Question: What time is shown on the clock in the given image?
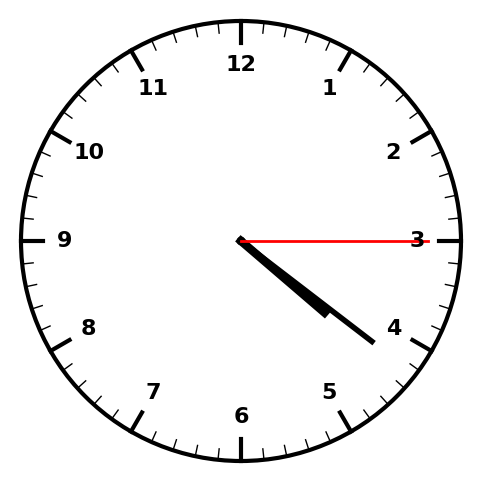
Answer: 04:21:15